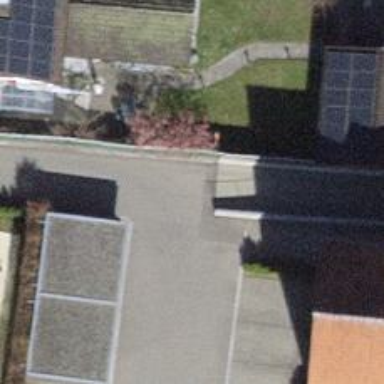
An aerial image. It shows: Alley classified as service road.